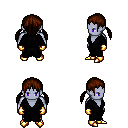
a pixel art fantasy rpg character, male body template, dark elf, purple skin, gray robe, gold greaves, brown twin-tailed hairstyle, gold gloves, gold boots, four views (front, back, left, right), 2x2 character sprite sheet, small pixel art, hard edges, no anti-aliasing